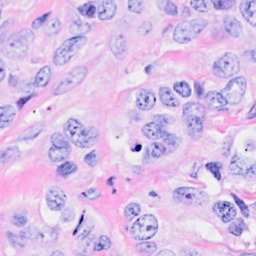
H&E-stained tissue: Breast